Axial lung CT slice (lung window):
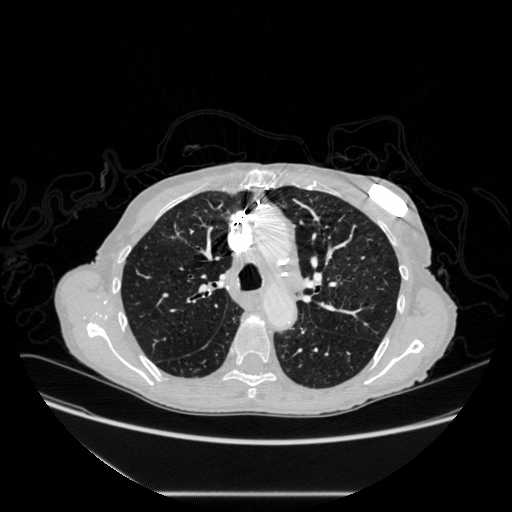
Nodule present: no